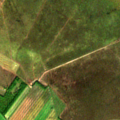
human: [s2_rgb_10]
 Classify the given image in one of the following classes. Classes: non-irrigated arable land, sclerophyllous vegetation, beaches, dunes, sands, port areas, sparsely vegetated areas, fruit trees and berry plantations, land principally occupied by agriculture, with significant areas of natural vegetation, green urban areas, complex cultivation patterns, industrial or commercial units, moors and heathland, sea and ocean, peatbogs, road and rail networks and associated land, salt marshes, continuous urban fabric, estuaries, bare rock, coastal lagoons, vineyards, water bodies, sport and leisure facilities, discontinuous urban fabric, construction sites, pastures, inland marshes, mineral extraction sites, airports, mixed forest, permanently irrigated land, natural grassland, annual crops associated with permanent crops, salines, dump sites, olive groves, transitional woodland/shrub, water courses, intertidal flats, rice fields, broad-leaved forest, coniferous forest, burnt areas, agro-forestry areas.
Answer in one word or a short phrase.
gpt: non-irrigated arable land, pastures